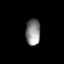
Tissue: lung
Cell type: Endothelial cells
Senescence score: 0.5713
Nuclear area (px): 373
Mean DAPI intensity: 139.142